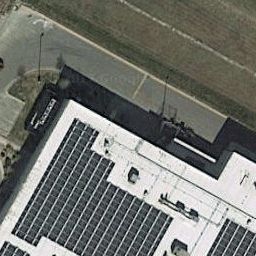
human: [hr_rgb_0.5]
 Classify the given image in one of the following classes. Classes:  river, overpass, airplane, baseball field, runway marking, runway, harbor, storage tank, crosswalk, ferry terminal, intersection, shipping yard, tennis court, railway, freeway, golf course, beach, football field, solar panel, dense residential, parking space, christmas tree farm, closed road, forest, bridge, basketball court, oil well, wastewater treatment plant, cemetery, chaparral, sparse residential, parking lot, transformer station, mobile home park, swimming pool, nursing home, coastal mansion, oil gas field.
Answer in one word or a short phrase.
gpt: solar panel